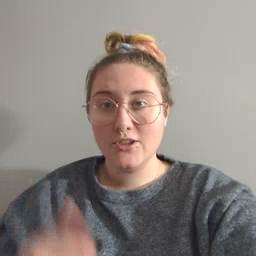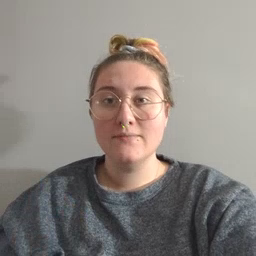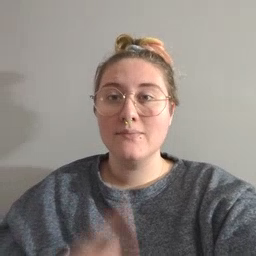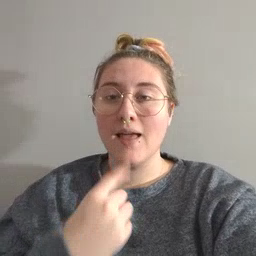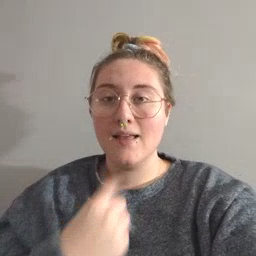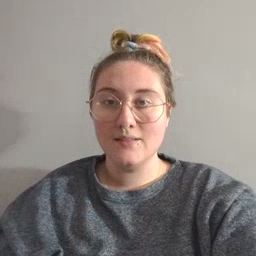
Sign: red